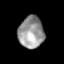
Tissue: skin
Cell type: Endothelial cells
Senescence score: 0.9106
Nuclear area (px): 785
Mean DAPI intensity: 153.731